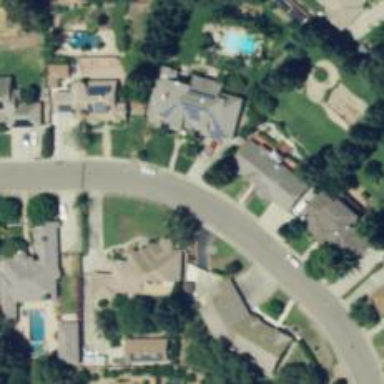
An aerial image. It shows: Residential road.